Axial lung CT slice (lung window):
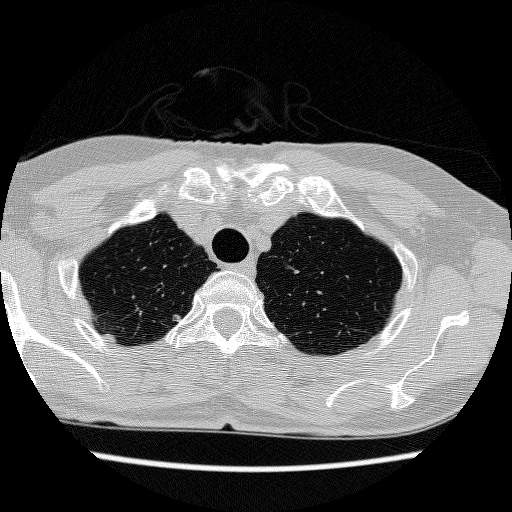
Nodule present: yes
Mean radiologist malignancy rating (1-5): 4